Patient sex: M
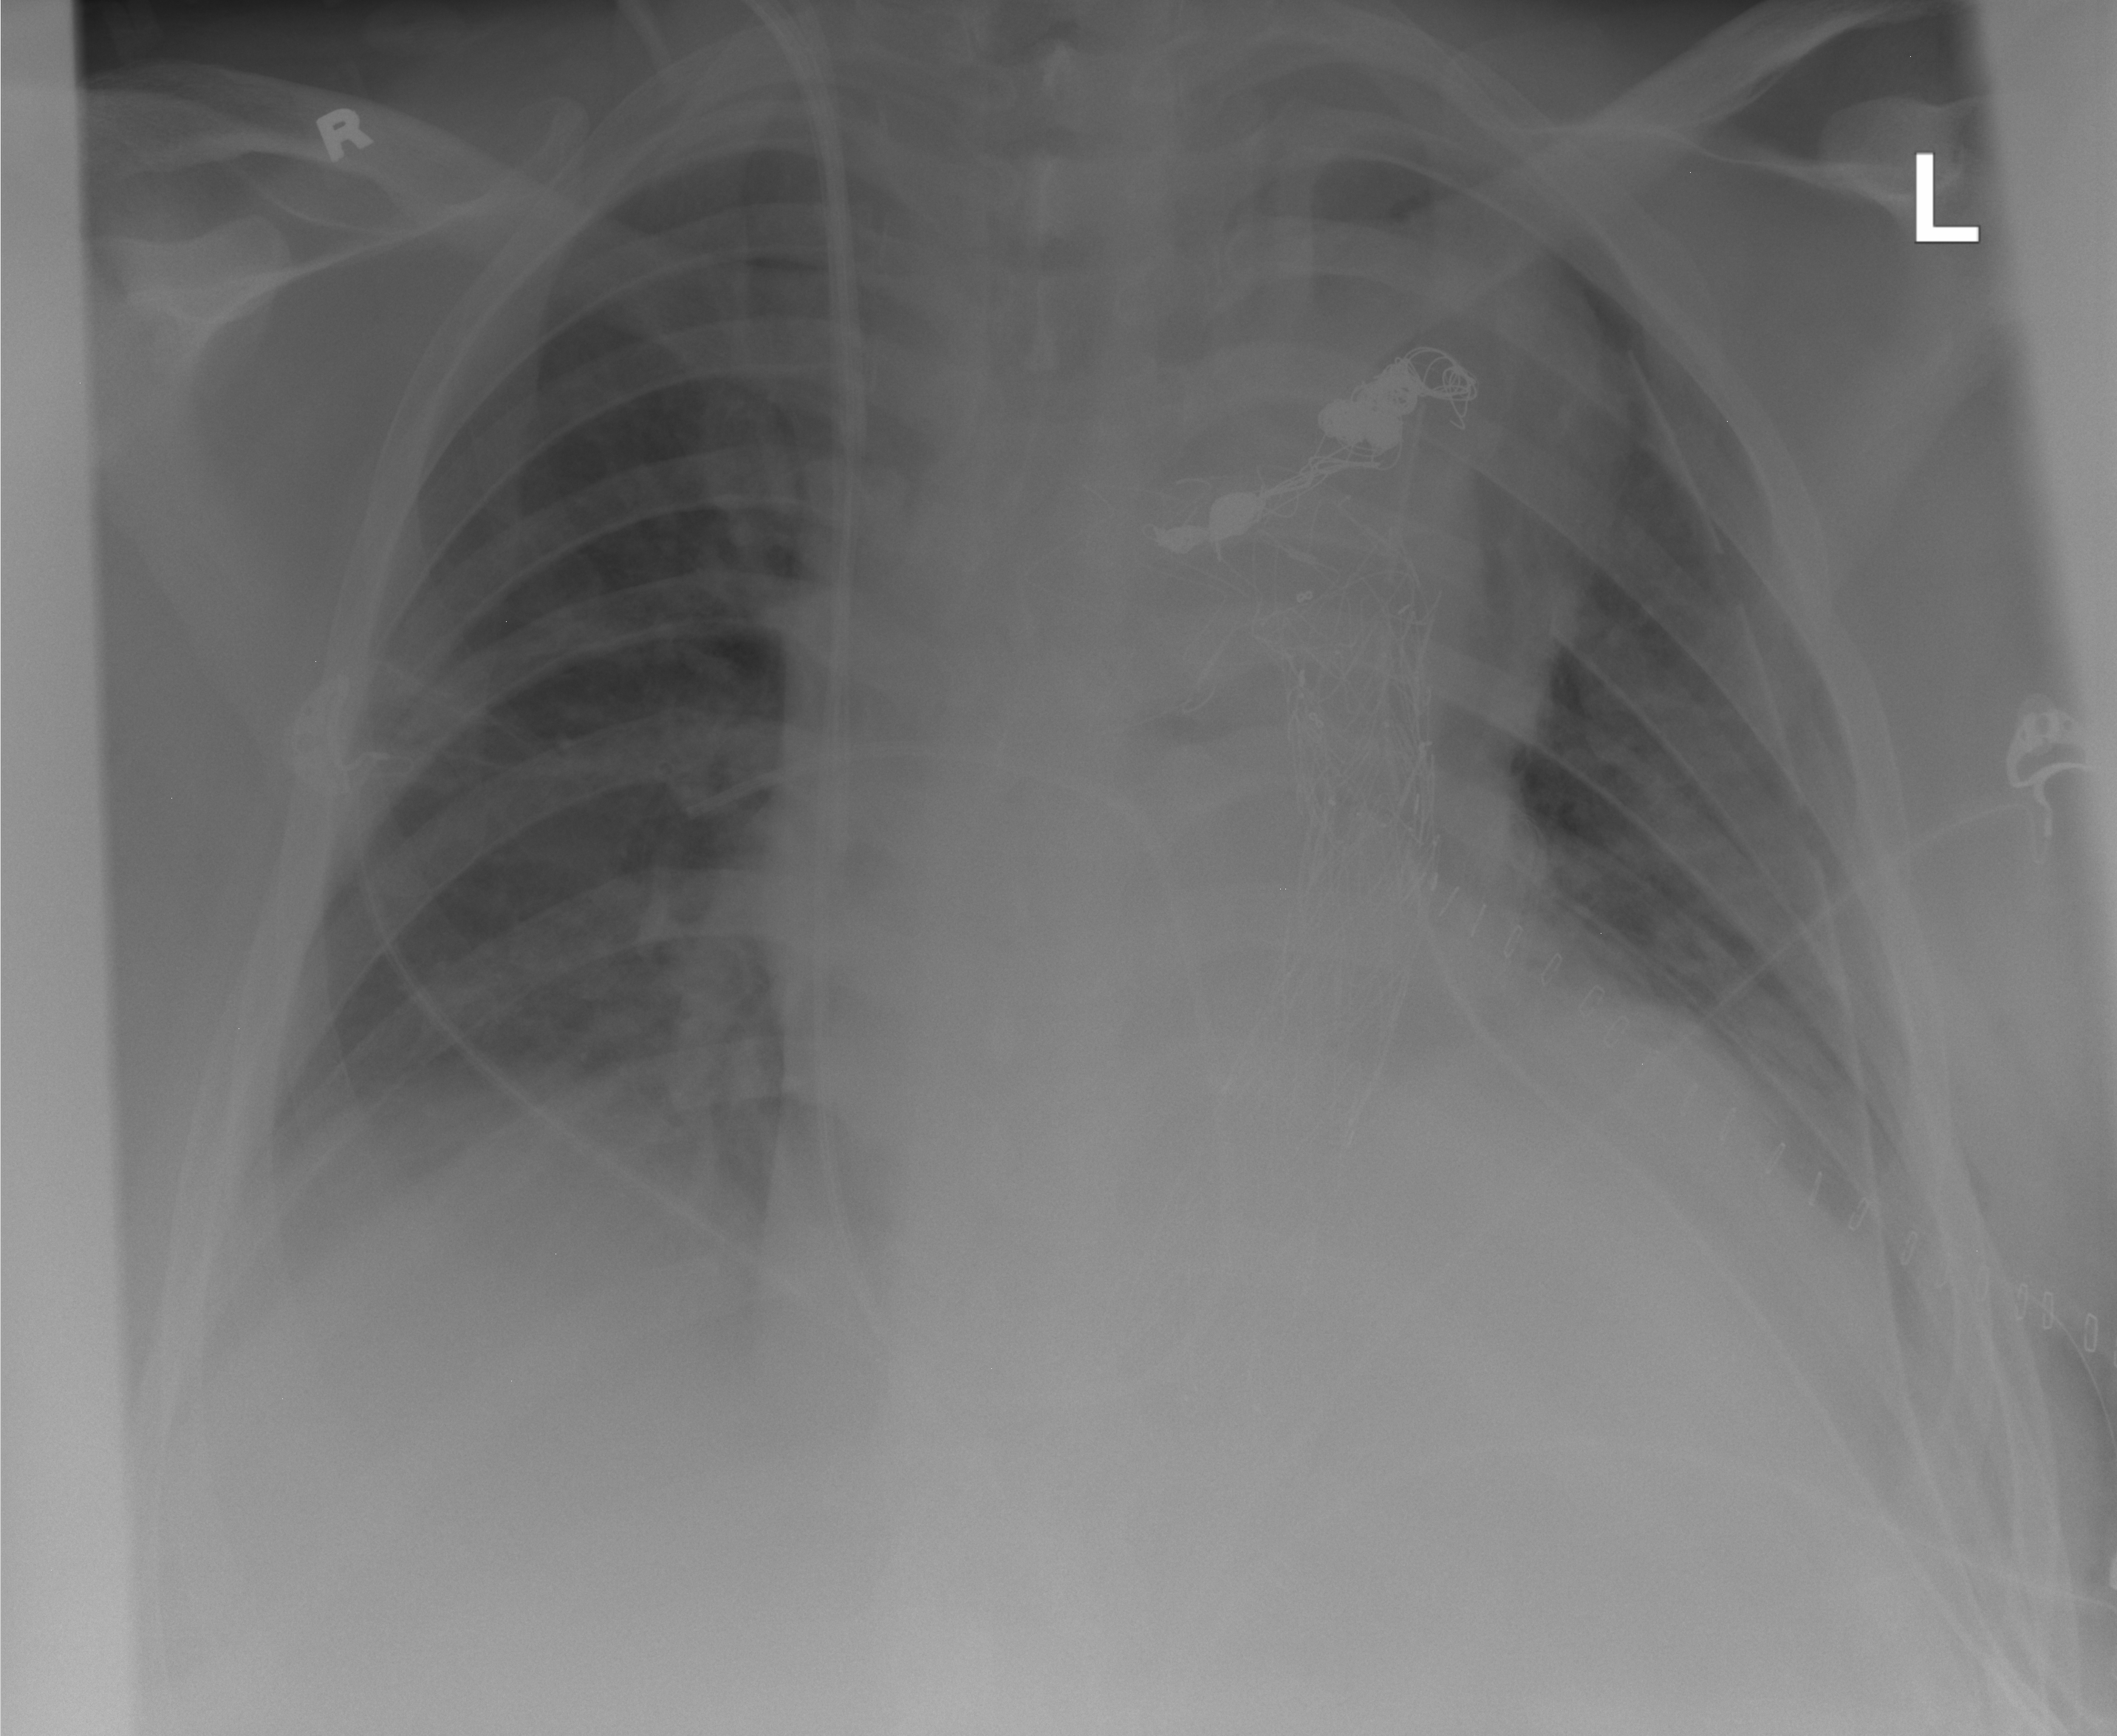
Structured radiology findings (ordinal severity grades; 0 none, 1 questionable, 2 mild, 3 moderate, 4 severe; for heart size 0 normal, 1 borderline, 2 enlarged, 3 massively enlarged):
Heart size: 2
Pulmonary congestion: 2
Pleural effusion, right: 1
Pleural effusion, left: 1
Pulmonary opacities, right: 0
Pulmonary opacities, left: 0
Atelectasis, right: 0
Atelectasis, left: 0